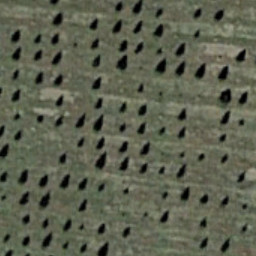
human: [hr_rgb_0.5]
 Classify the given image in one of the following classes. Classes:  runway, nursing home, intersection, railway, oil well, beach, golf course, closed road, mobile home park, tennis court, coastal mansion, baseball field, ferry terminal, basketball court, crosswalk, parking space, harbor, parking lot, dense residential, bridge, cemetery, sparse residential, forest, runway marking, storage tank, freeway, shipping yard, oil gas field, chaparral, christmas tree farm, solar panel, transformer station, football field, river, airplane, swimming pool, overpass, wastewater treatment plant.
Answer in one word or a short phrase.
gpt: christmas tree farm